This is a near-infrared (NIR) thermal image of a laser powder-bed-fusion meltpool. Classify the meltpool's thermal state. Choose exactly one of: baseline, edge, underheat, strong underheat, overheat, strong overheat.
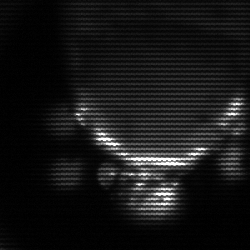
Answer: edge